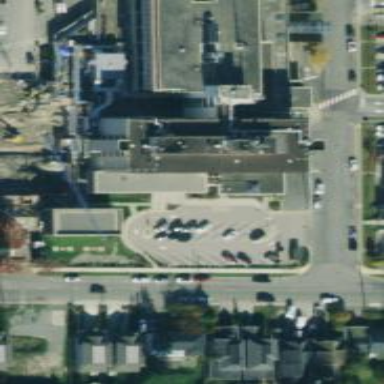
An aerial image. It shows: Hospital building.